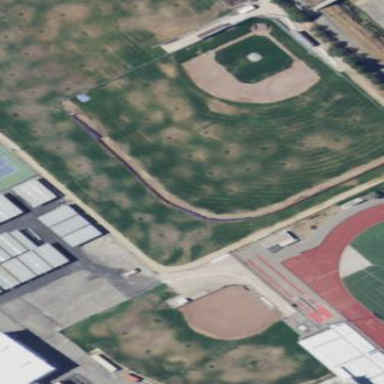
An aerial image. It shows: Baseball pitch for leisure land activities.